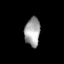
Tissue: lung
Cell type: Endothelial cells
Senescence score: 0.5929
Nuclear area (px): 435
Mean DAPI intensity: 161.793